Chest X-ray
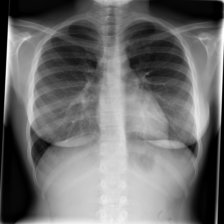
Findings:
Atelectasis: negative
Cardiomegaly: negative
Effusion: negative
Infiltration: negative
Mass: negative
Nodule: negative
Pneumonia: negative
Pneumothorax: negative
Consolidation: negative
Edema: negative
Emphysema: negative
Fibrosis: negative
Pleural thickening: negative
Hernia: negative